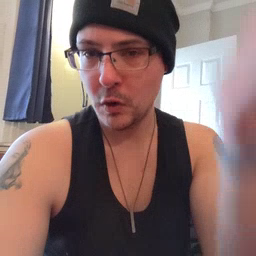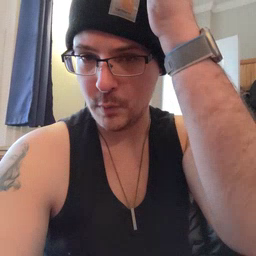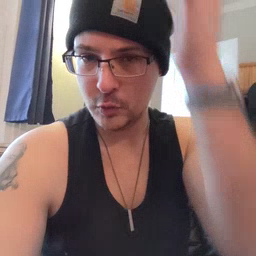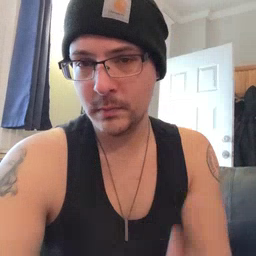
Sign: garbage